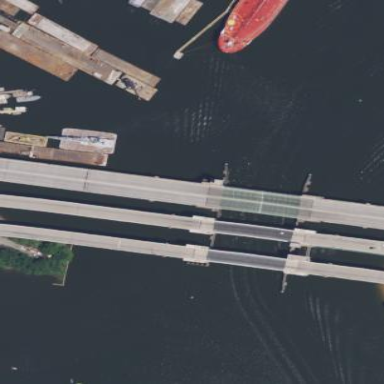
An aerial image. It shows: Movable bridge.